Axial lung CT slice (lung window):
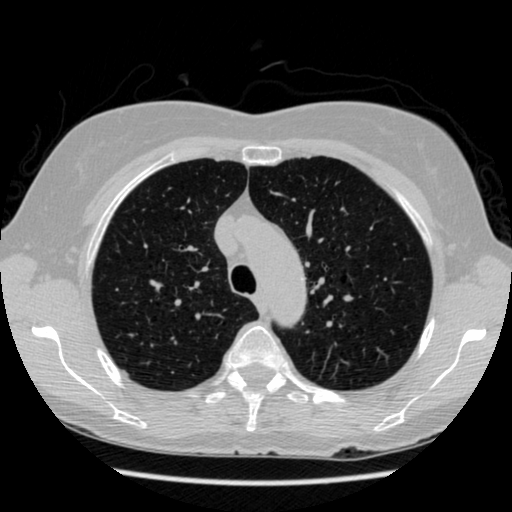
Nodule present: no